Interaction volume radius: 5 \u00c5
Interaction volume height: 10 \u00c5
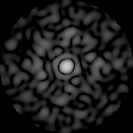
Disorder parameter: 0.8322